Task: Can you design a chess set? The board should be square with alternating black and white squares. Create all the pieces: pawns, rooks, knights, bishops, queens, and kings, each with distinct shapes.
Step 3445:
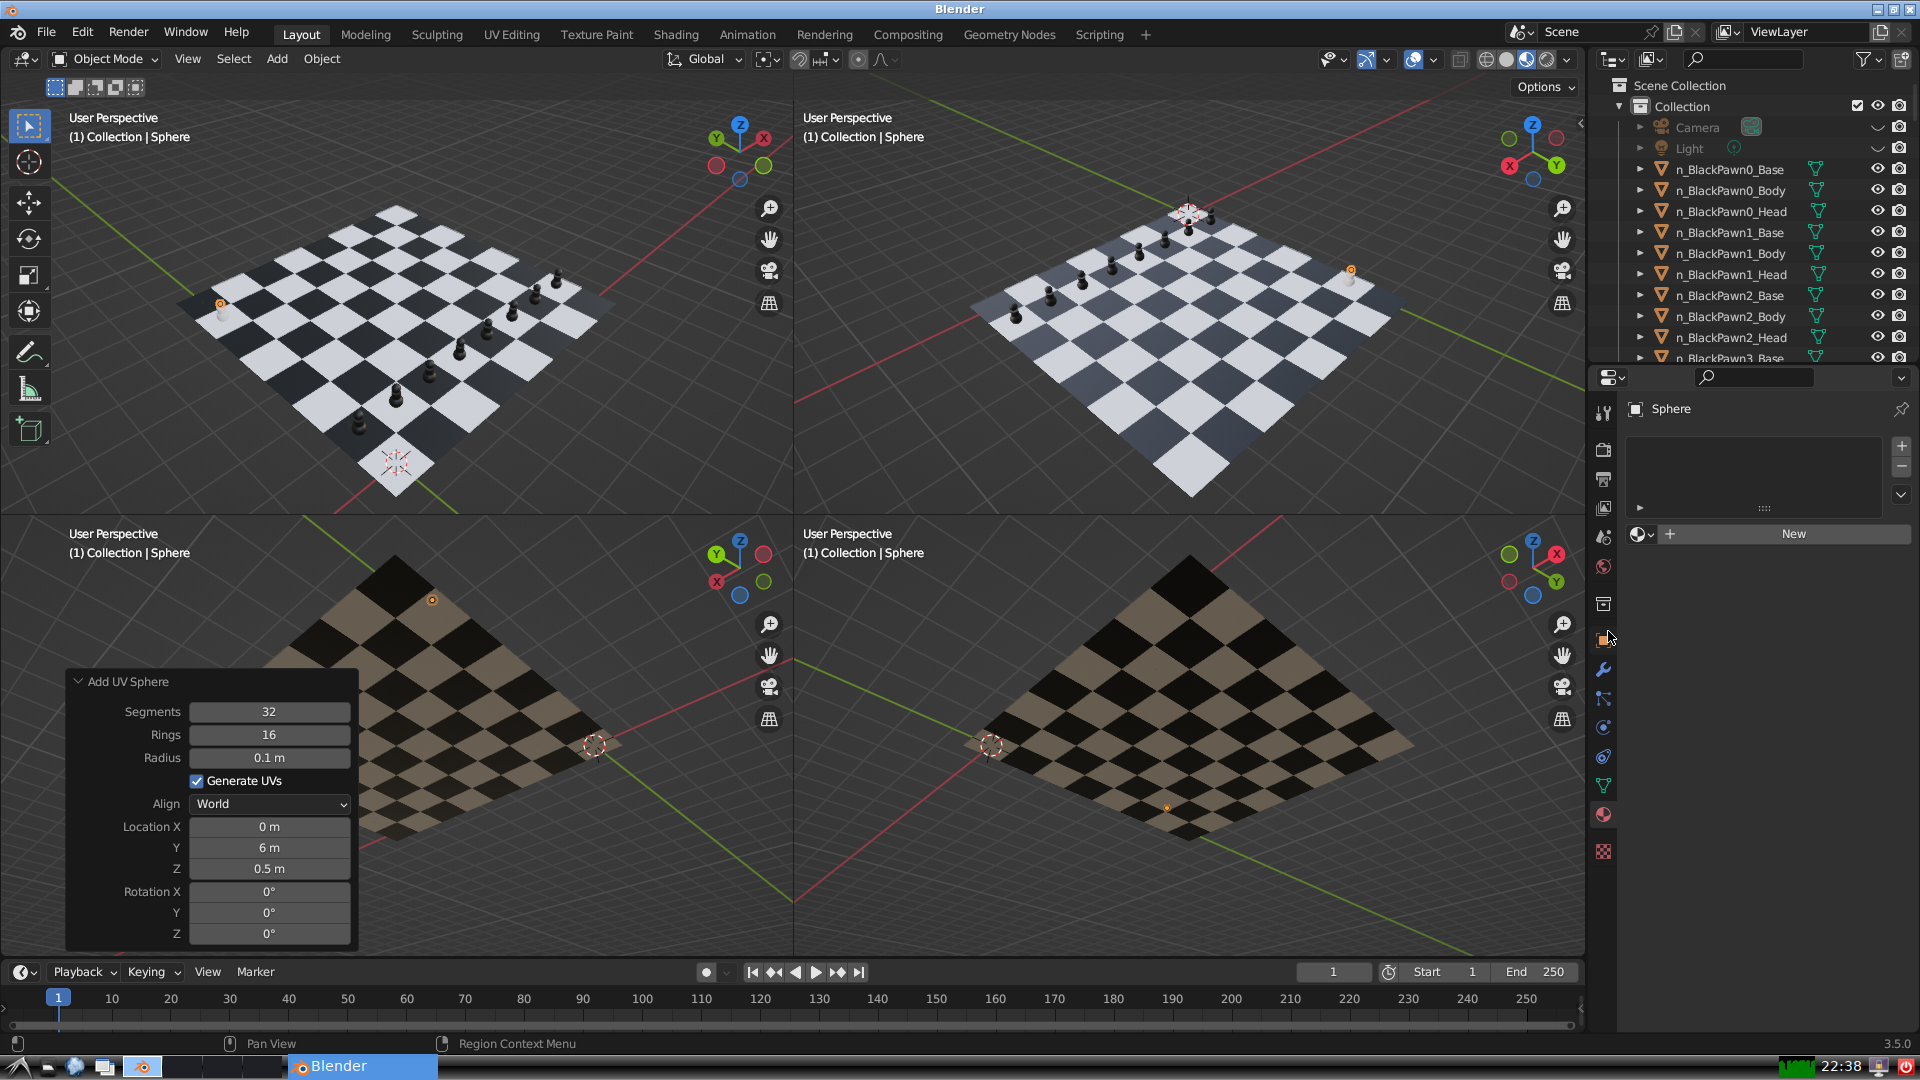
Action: click: no